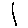
Label: line